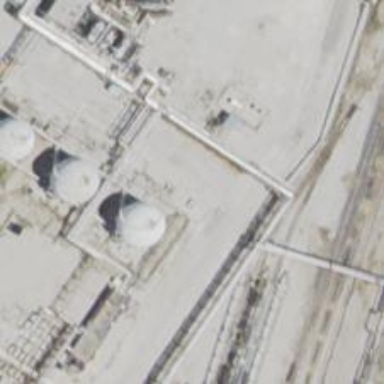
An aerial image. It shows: Storage tank with man-made structure.